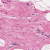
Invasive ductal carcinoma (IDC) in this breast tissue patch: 0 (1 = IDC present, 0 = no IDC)